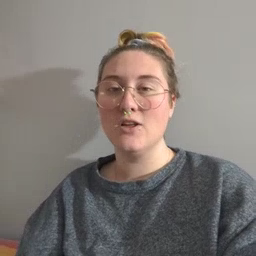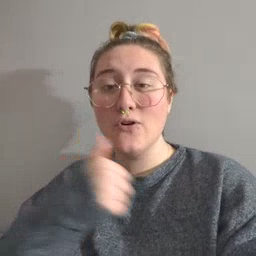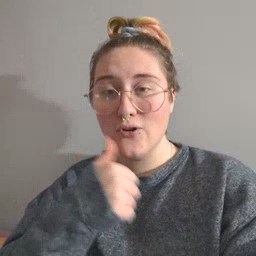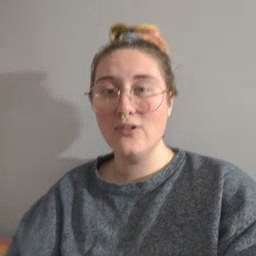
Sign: girl